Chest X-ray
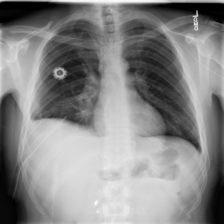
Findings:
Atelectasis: negative
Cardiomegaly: negative
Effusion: positive
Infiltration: negative
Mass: negative
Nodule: positive
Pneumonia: negative
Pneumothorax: negative
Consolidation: negative
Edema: negative
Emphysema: negative
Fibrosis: negative
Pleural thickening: negative
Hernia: negative